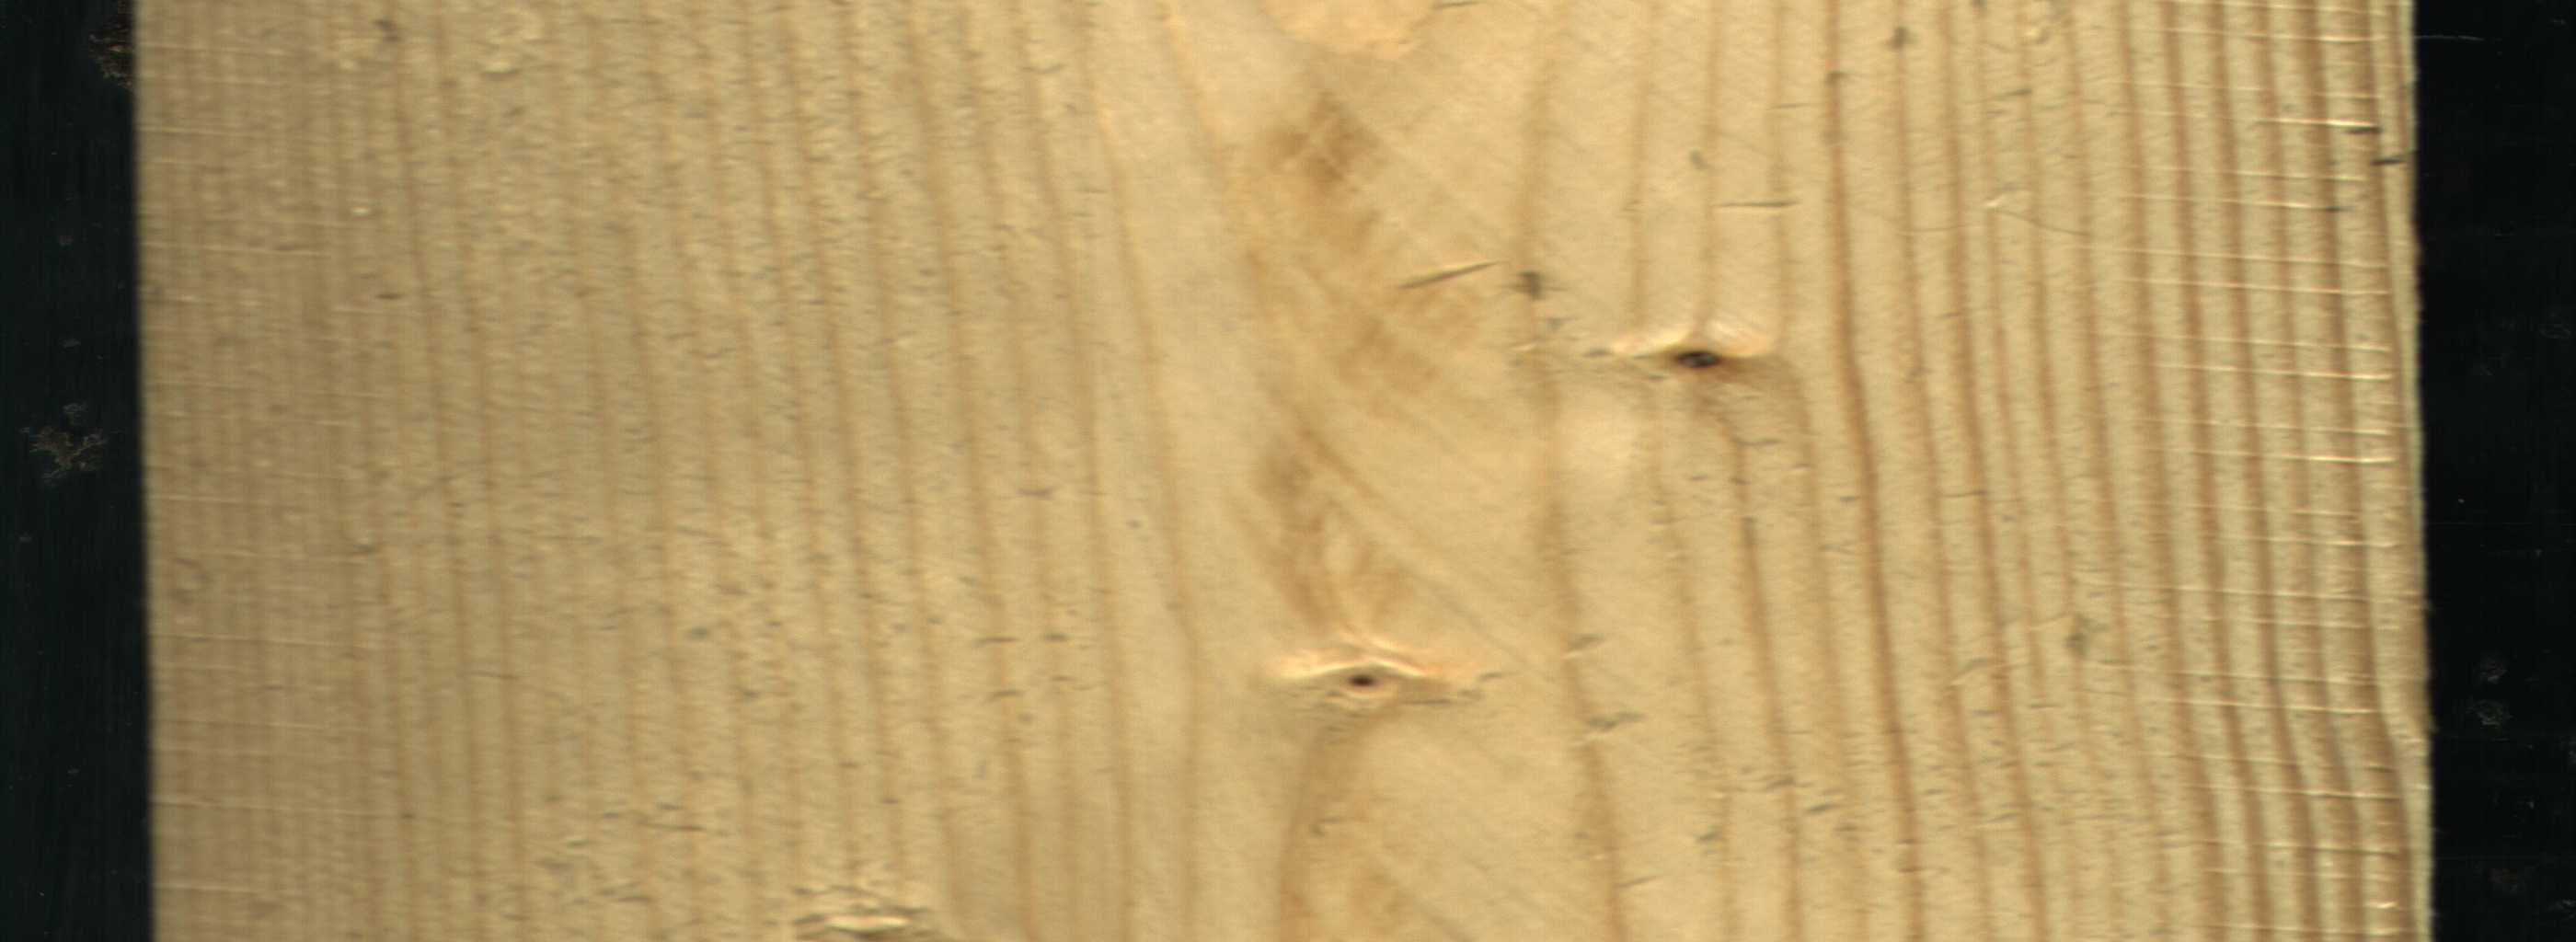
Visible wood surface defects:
Dead_Knot
Live_Knot